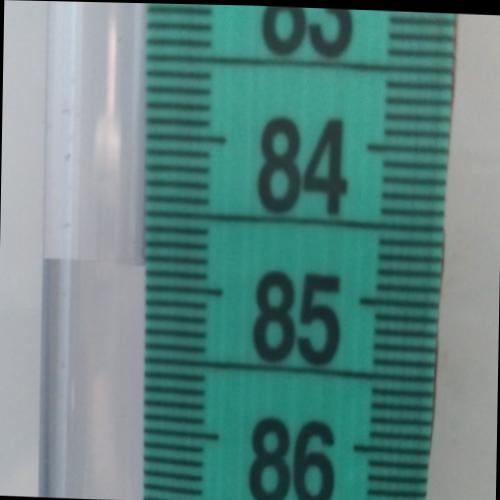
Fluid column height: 84.9 cm